Aerial crown-view tile of a tropical tree (Barro Colorado Island, Panama), acquired 20241216:
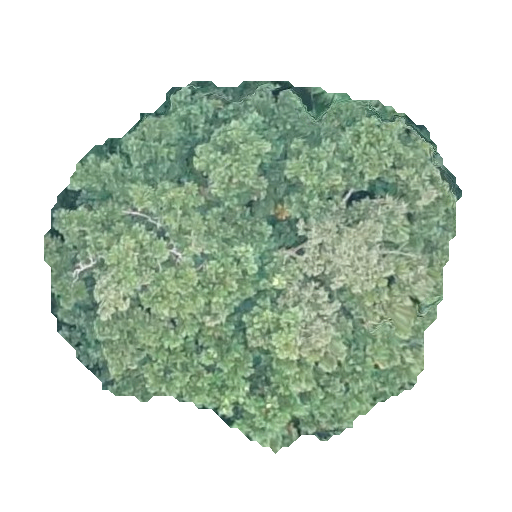
Species: Dipteryx oleifera
GBIF accepted scientific name: Dipteryx oleifera
Crown area: 165.416 m²